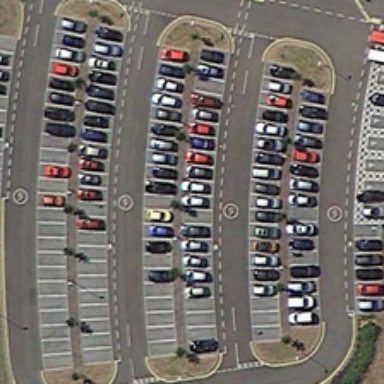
A parking lot with lots of cars .